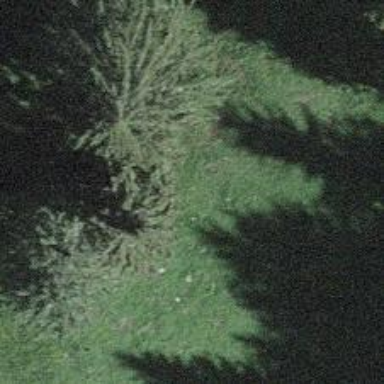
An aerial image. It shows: Evergreen needleleaved tree typically found in agricultural areas.